Question: I have the following relationship in Core Data:

What's the correct 'NSPredicate' to get all courses having at least one student over the age of 25?
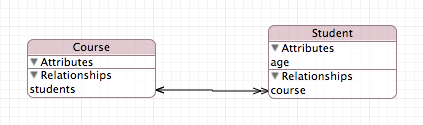
Answer: '''
[NSPredicate predicateWithFormat:@"ANY students.age > %d", 25]
'''
should work (as predicate for a fetch request for the "Course" entity).